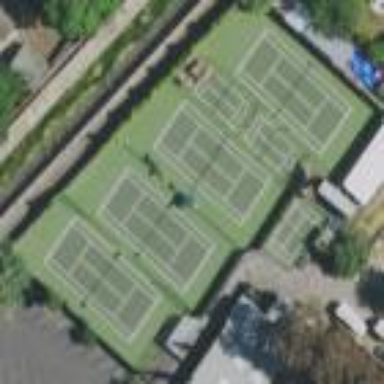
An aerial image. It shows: Tennis court on pitch.